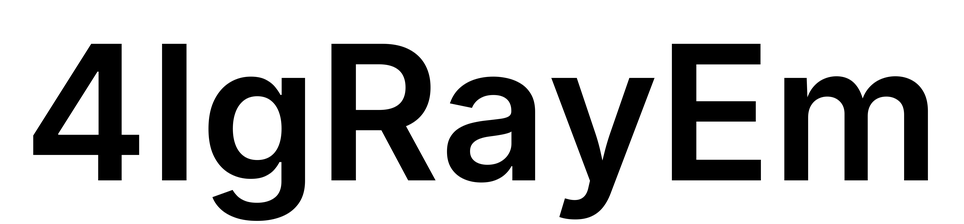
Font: Inter_SemiBold